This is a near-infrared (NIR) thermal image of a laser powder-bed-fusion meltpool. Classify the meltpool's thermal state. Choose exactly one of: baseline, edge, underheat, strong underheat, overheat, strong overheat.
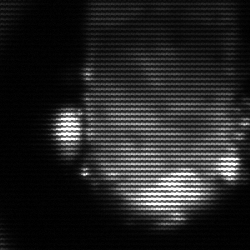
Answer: baseline